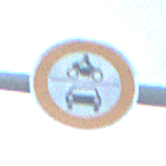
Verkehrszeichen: VerbotKraftfahrzeuge
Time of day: SunriseSunset
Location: Outdoor (Beach)
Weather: PartlyCloudy
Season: NotSpecified
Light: Natural